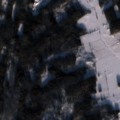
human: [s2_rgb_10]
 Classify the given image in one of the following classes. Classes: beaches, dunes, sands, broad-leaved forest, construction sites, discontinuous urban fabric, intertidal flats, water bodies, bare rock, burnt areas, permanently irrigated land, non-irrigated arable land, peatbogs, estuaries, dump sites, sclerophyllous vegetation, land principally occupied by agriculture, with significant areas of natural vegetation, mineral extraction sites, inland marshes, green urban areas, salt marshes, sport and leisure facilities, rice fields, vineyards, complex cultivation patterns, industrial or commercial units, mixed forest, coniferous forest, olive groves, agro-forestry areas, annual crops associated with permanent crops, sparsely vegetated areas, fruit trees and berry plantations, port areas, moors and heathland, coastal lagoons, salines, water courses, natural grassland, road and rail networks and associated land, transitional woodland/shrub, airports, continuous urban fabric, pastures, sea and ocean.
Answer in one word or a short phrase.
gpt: non-irrigated arable land, land principally occupied by agriculture, with significant areas of natural vegetation, coniferous forest, mixed forest